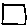
Label: square